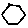
Label: hexagon